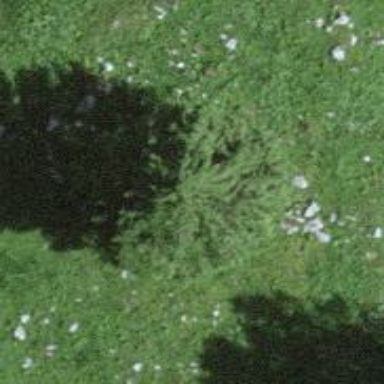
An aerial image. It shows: Evergreen tree with needle-leaved leaves.